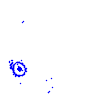
Particle: electron